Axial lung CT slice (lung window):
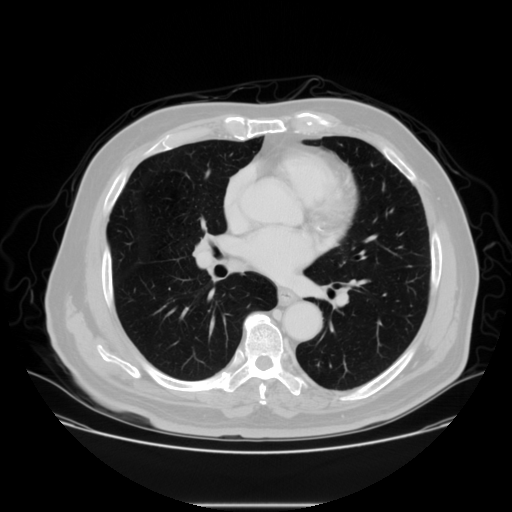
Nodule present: no